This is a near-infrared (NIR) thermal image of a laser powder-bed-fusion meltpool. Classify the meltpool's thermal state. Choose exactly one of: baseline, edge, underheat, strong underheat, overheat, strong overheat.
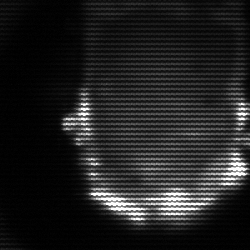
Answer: baseline